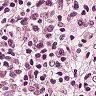
Metastatic tissue present: yes